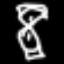
Label: hourglass